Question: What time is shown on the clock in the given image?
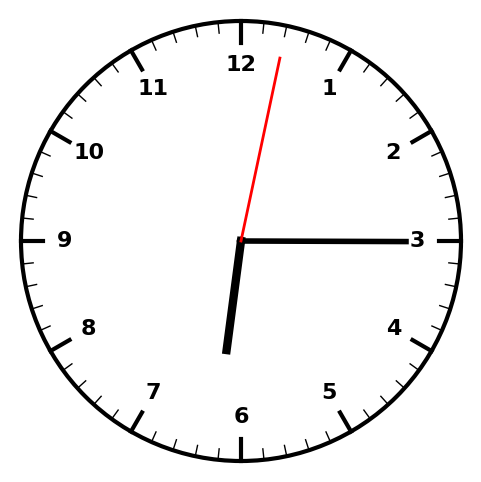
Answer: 06:15:02